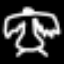
Label: angel